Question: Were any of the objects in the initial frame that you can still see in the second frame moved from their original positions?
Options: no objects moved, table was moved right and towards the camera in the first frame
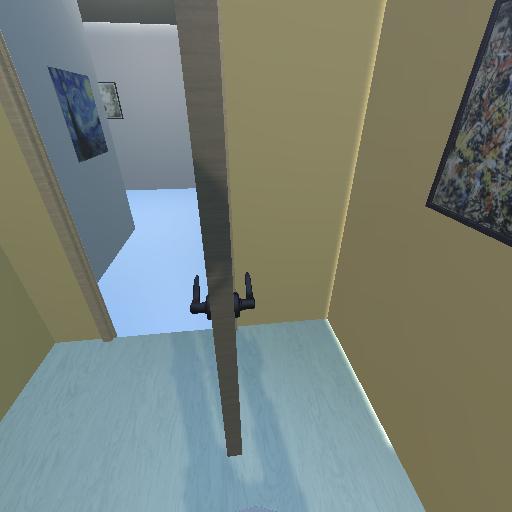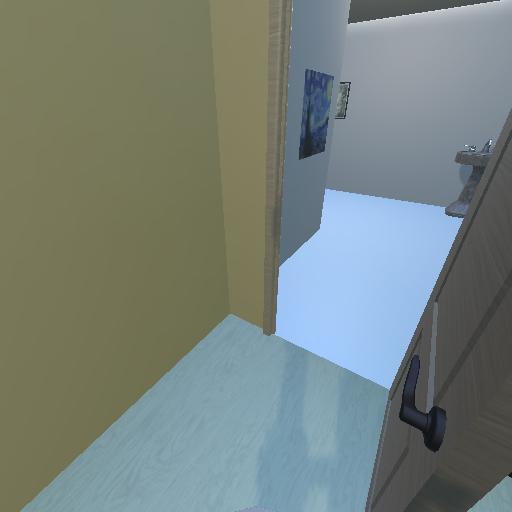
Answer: no objects moved